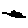
Label: house